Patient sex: F
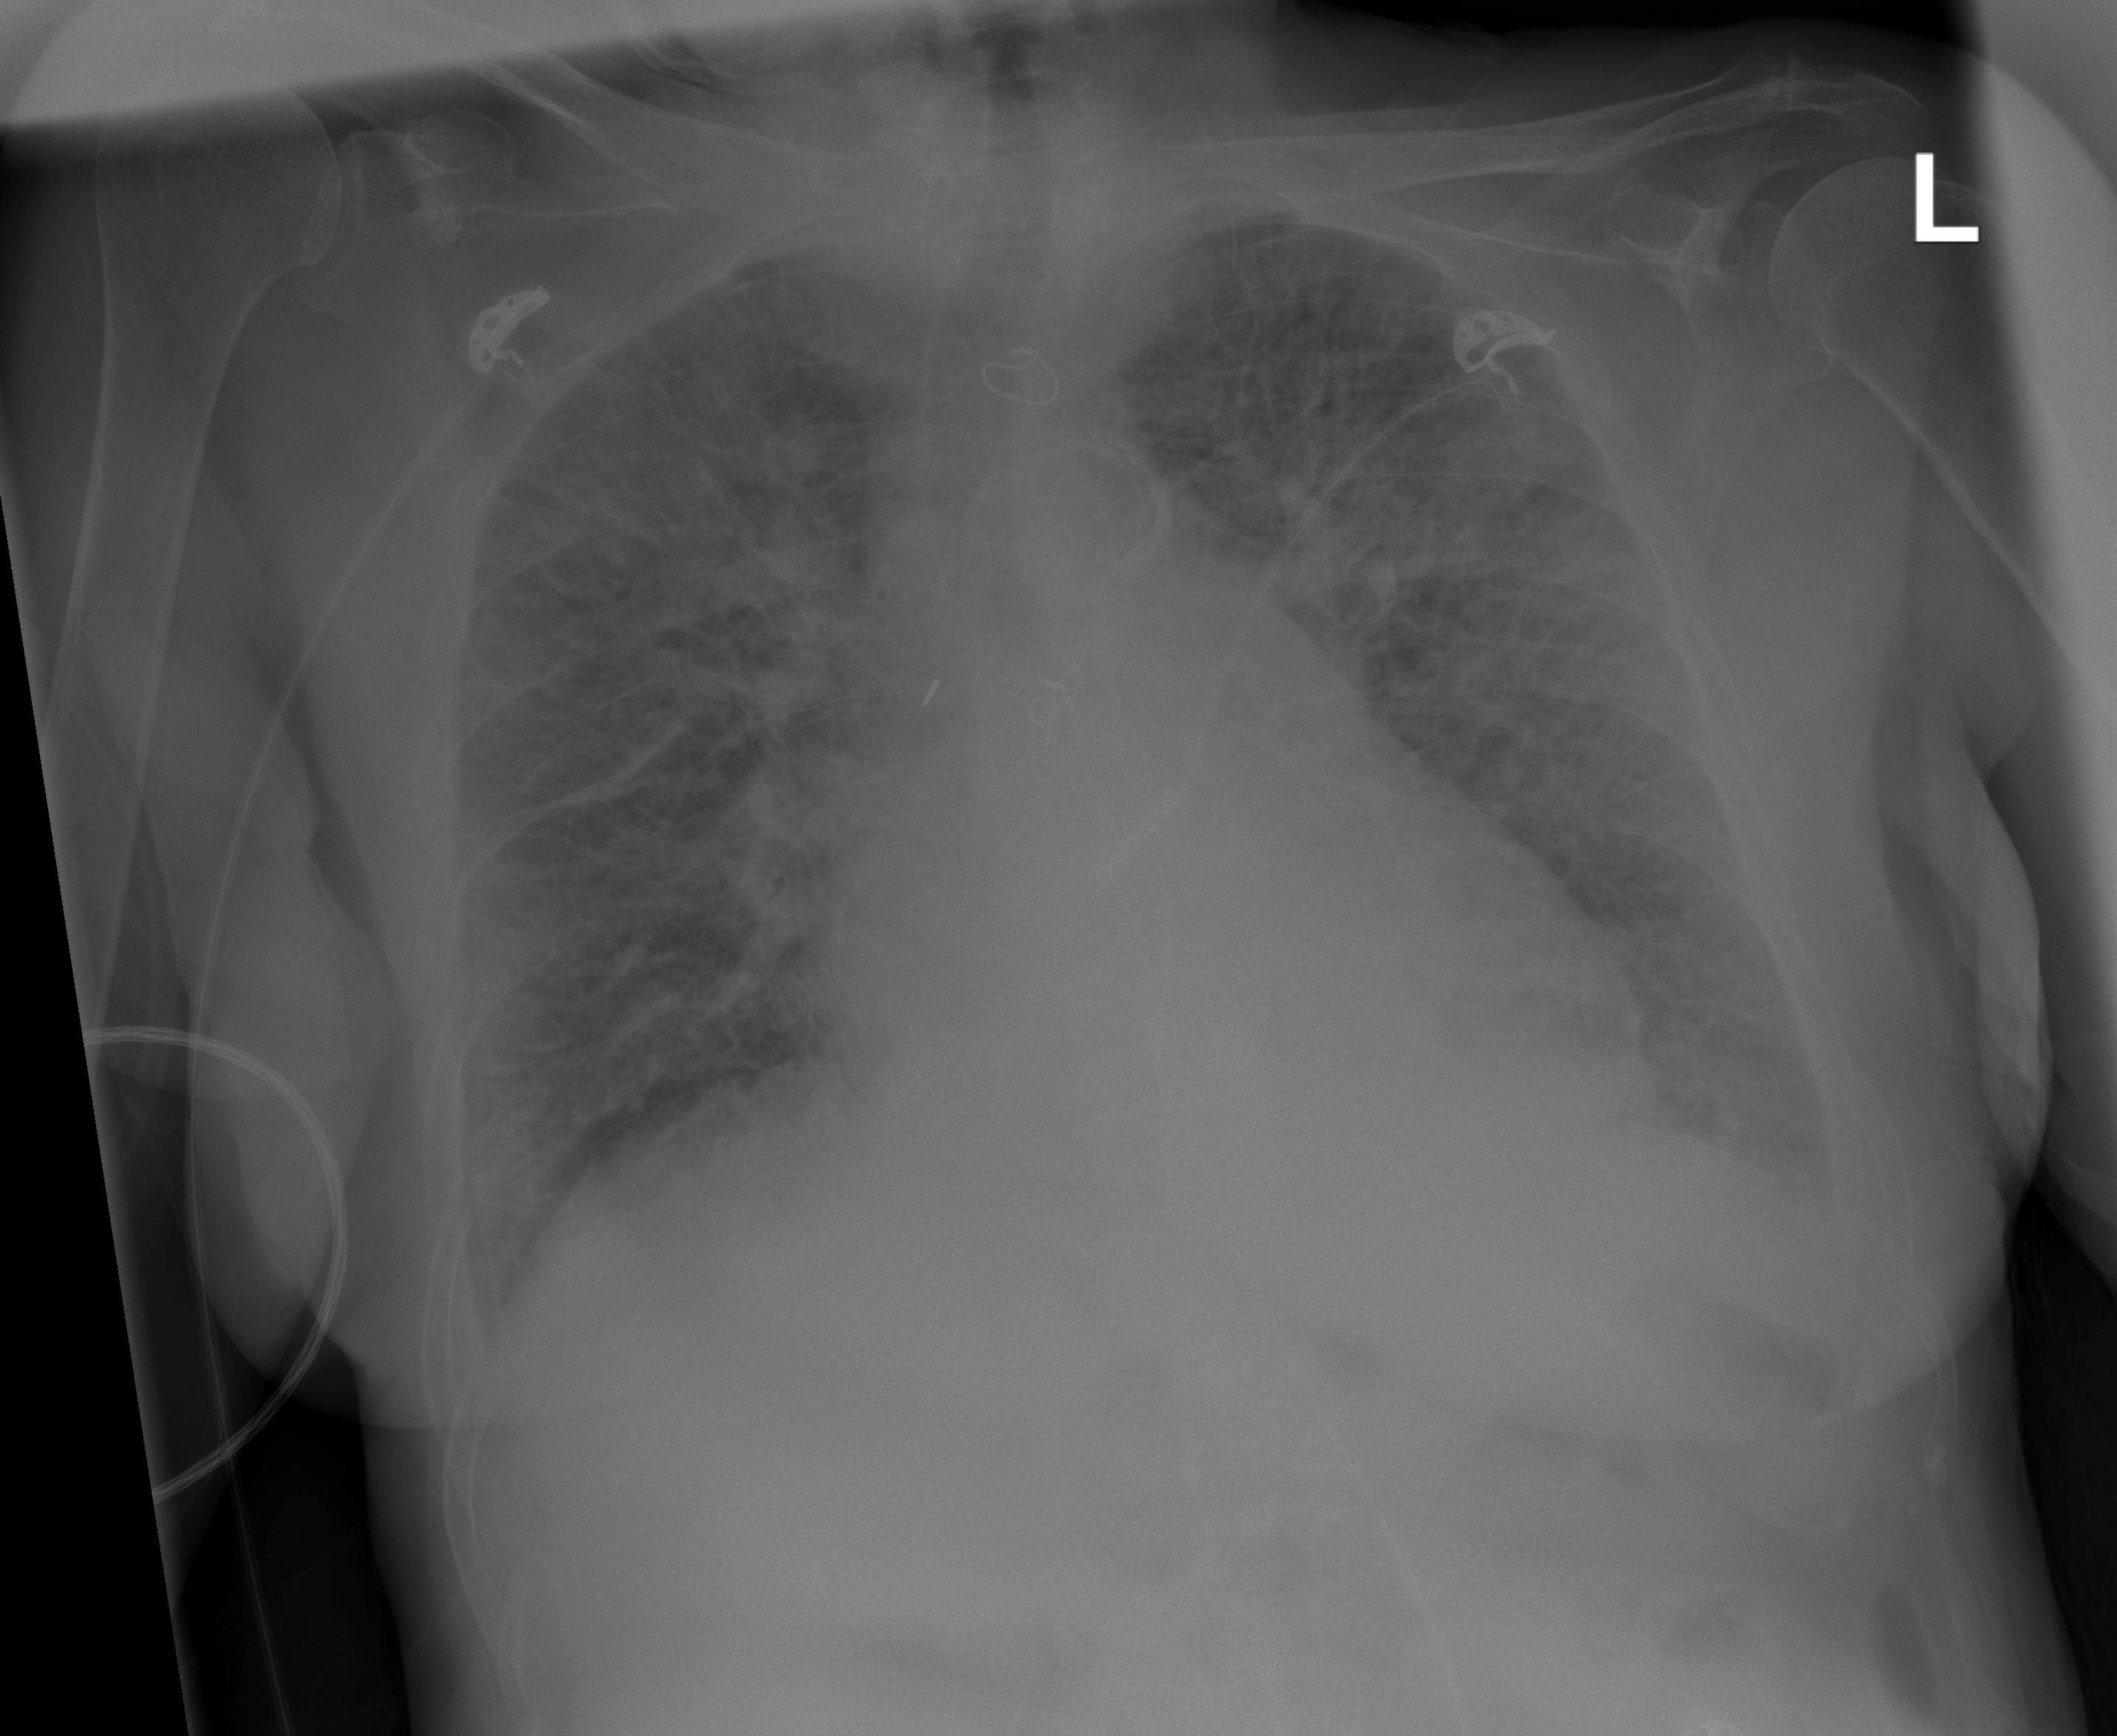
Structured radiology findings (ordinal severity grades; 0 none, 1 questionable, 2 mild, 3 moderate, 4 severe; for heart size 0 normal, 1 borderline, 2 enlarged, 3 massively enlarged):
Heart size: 2
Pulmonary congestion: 3
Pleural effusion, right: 2
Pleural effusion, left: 2
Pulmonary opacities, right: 2
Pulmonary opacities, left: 2
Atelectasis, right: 0
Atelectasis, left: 0